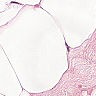
Metastatic tissue present: no